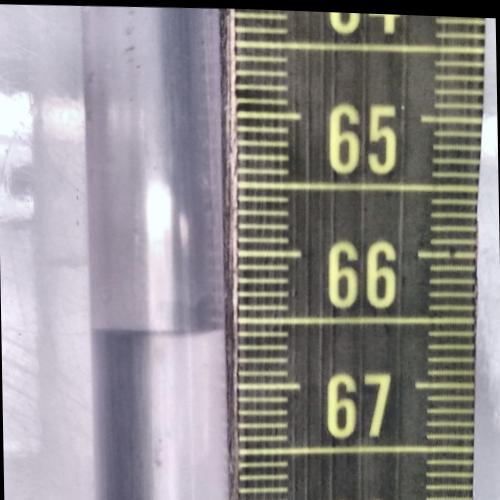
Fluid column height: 66.6 cm